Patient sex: M
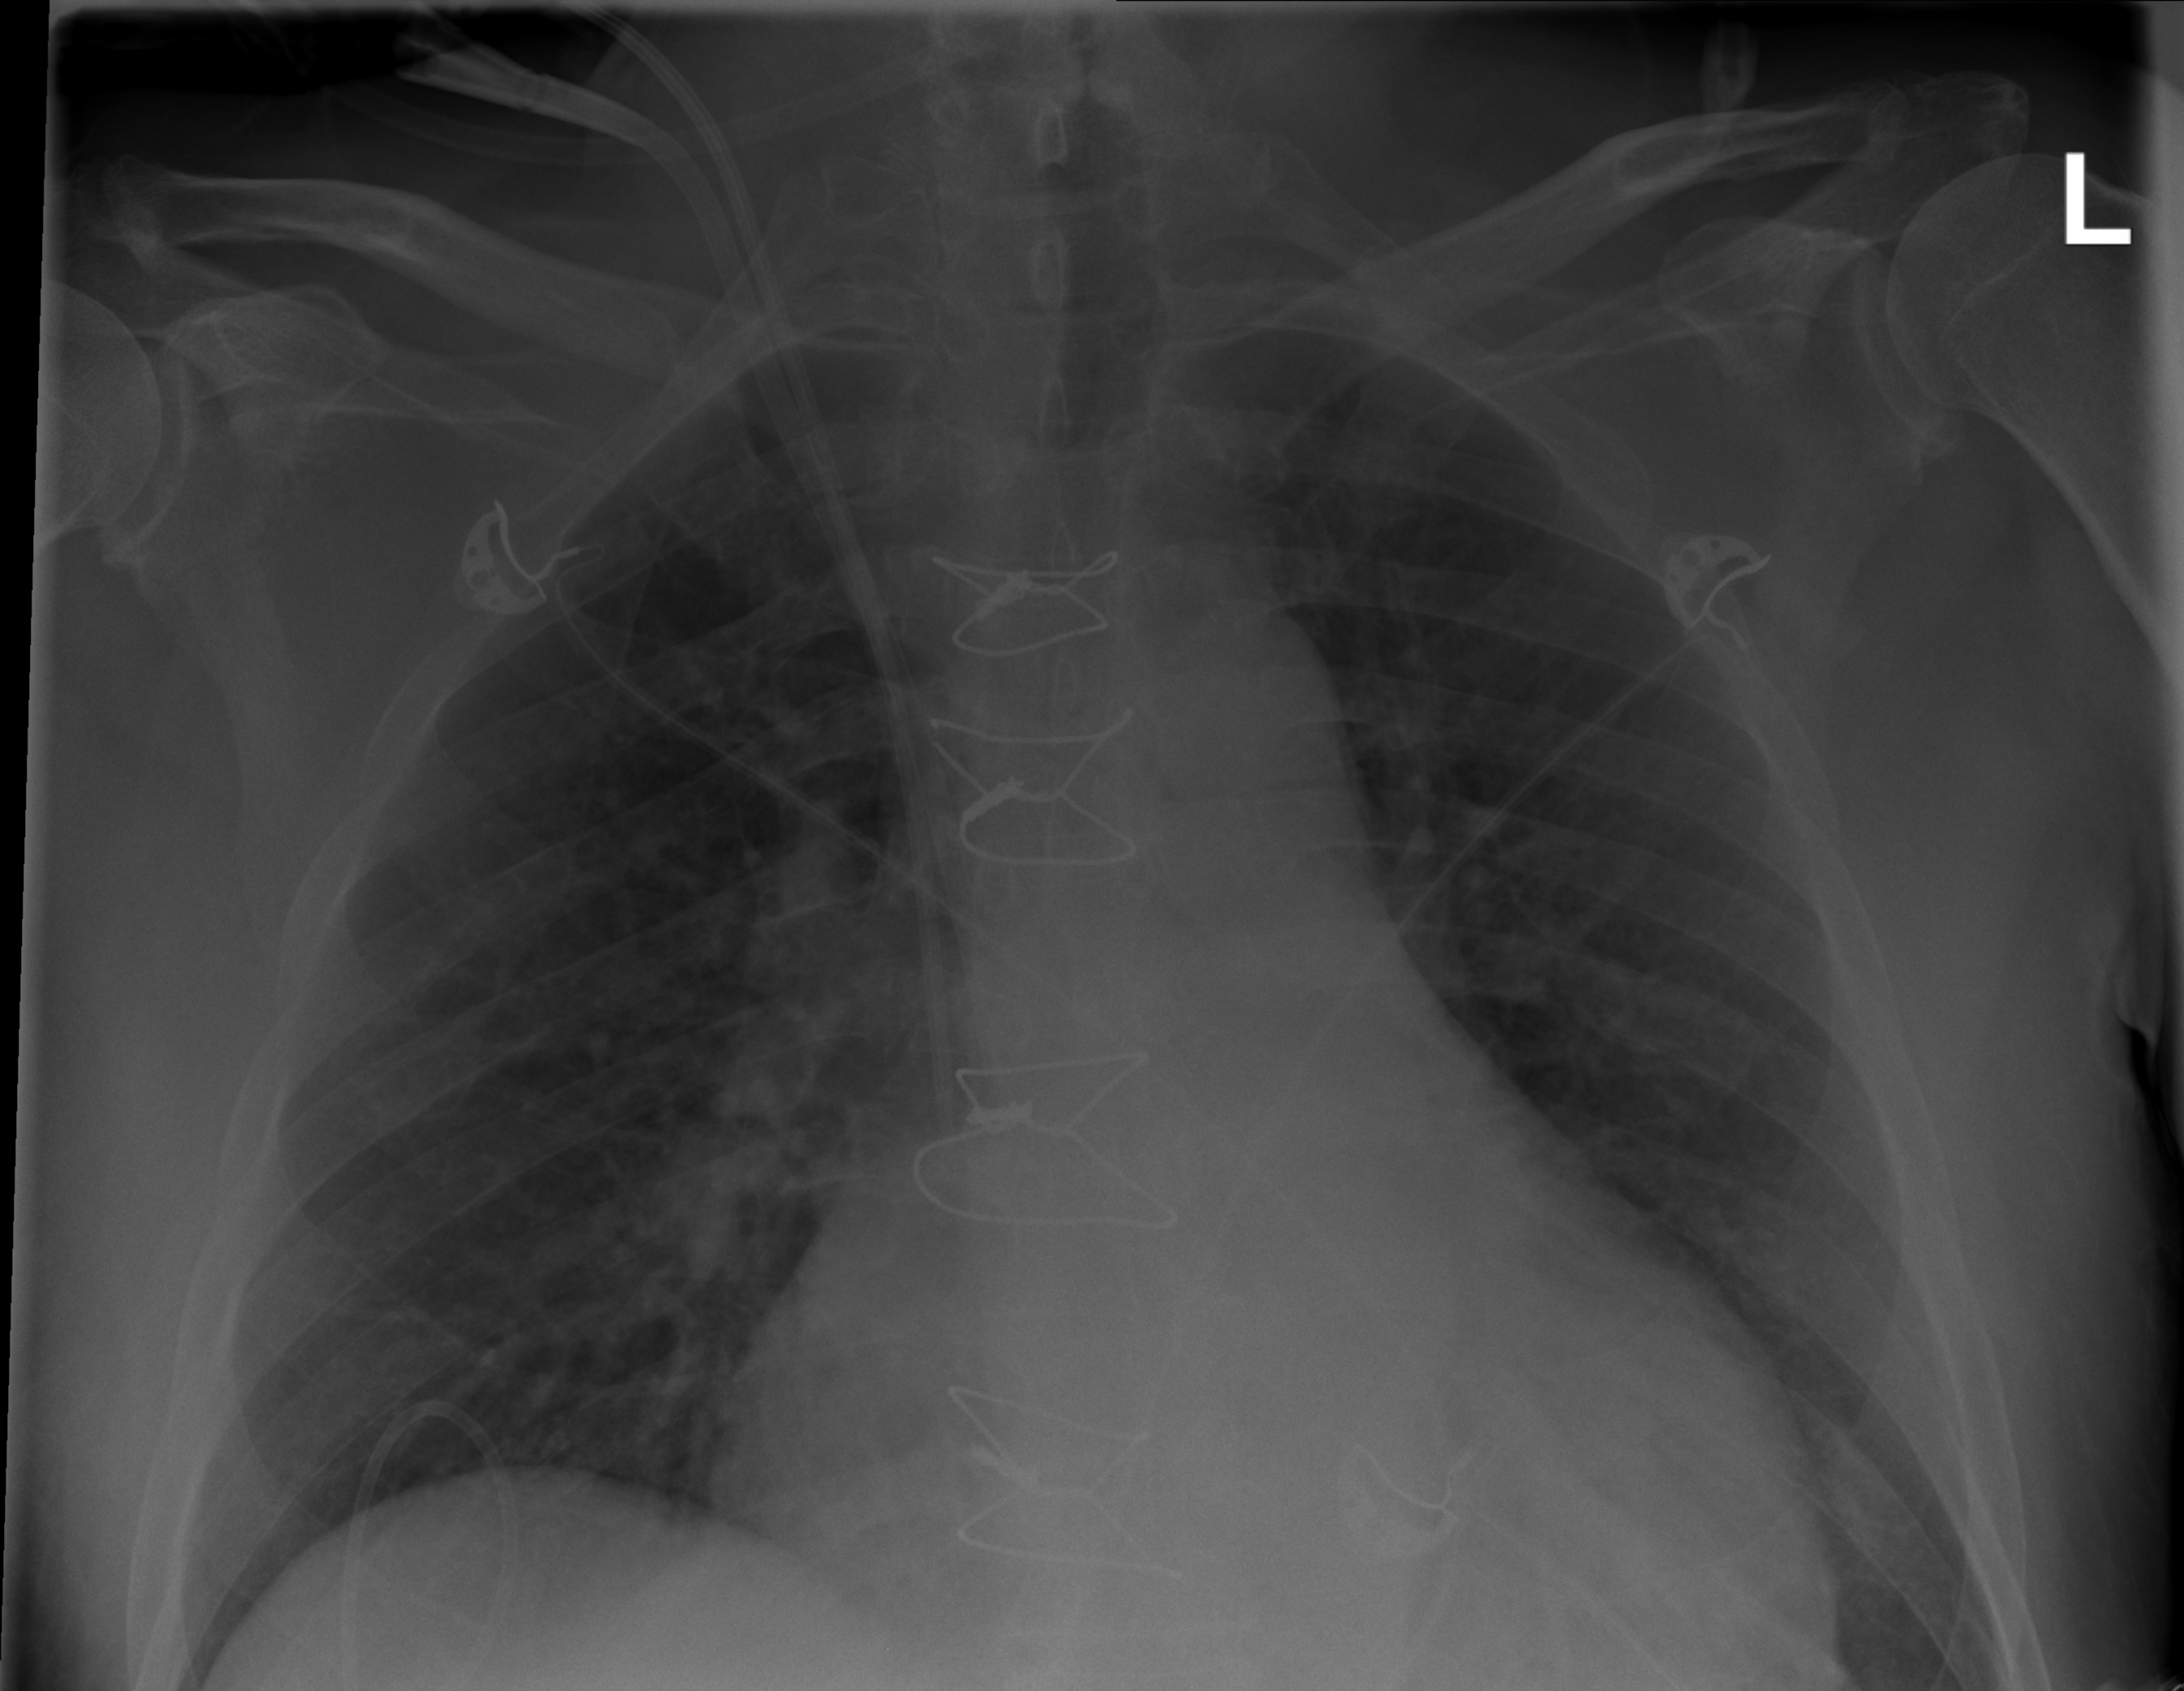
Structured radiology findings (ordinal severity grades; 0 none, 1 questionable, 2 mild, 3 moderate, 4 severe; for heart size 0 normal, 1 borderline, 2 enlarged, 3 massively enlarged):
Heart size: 2
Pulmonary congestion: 1
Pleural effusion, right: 0
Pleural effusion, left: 2
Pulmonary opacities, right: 2
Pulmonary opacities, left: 2
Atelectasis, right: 2
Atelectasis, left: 2